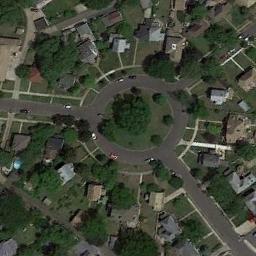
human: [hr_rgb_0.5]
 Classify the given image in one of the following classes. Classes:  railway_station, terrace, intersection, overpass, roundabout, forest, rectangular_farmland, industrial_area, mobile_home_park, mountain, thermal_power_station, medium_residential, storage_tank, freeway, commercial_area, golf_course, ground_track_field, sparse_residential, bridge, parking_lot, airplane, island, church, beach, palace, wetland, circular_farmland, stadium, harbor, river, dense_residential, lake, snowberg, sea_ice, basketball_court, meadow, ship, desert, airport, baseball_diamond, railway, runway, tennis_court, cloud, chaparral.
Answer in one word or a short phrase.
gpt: roundabout